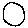
Label: circle